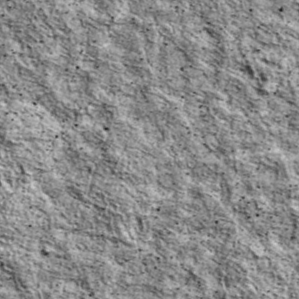
Label: non_frost